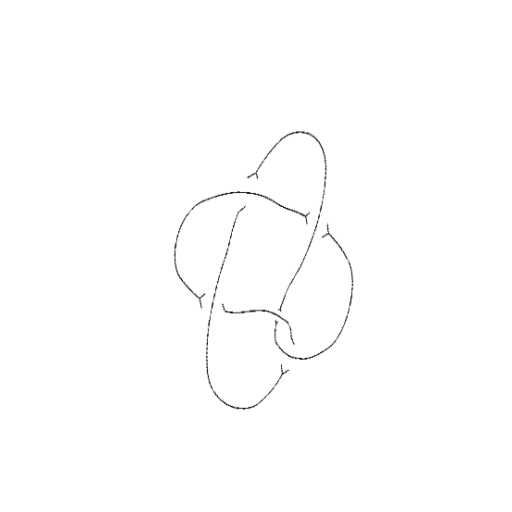
Crossing number: 5